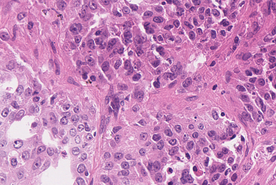
Tumor epithelial tissue: yes
Tumor-associated stroma tissue: yes
Normal tissue: no